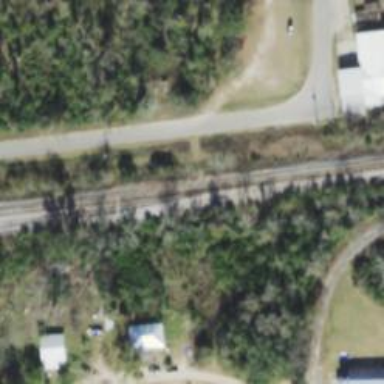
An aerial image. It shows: Railway siding for service.